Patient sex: F
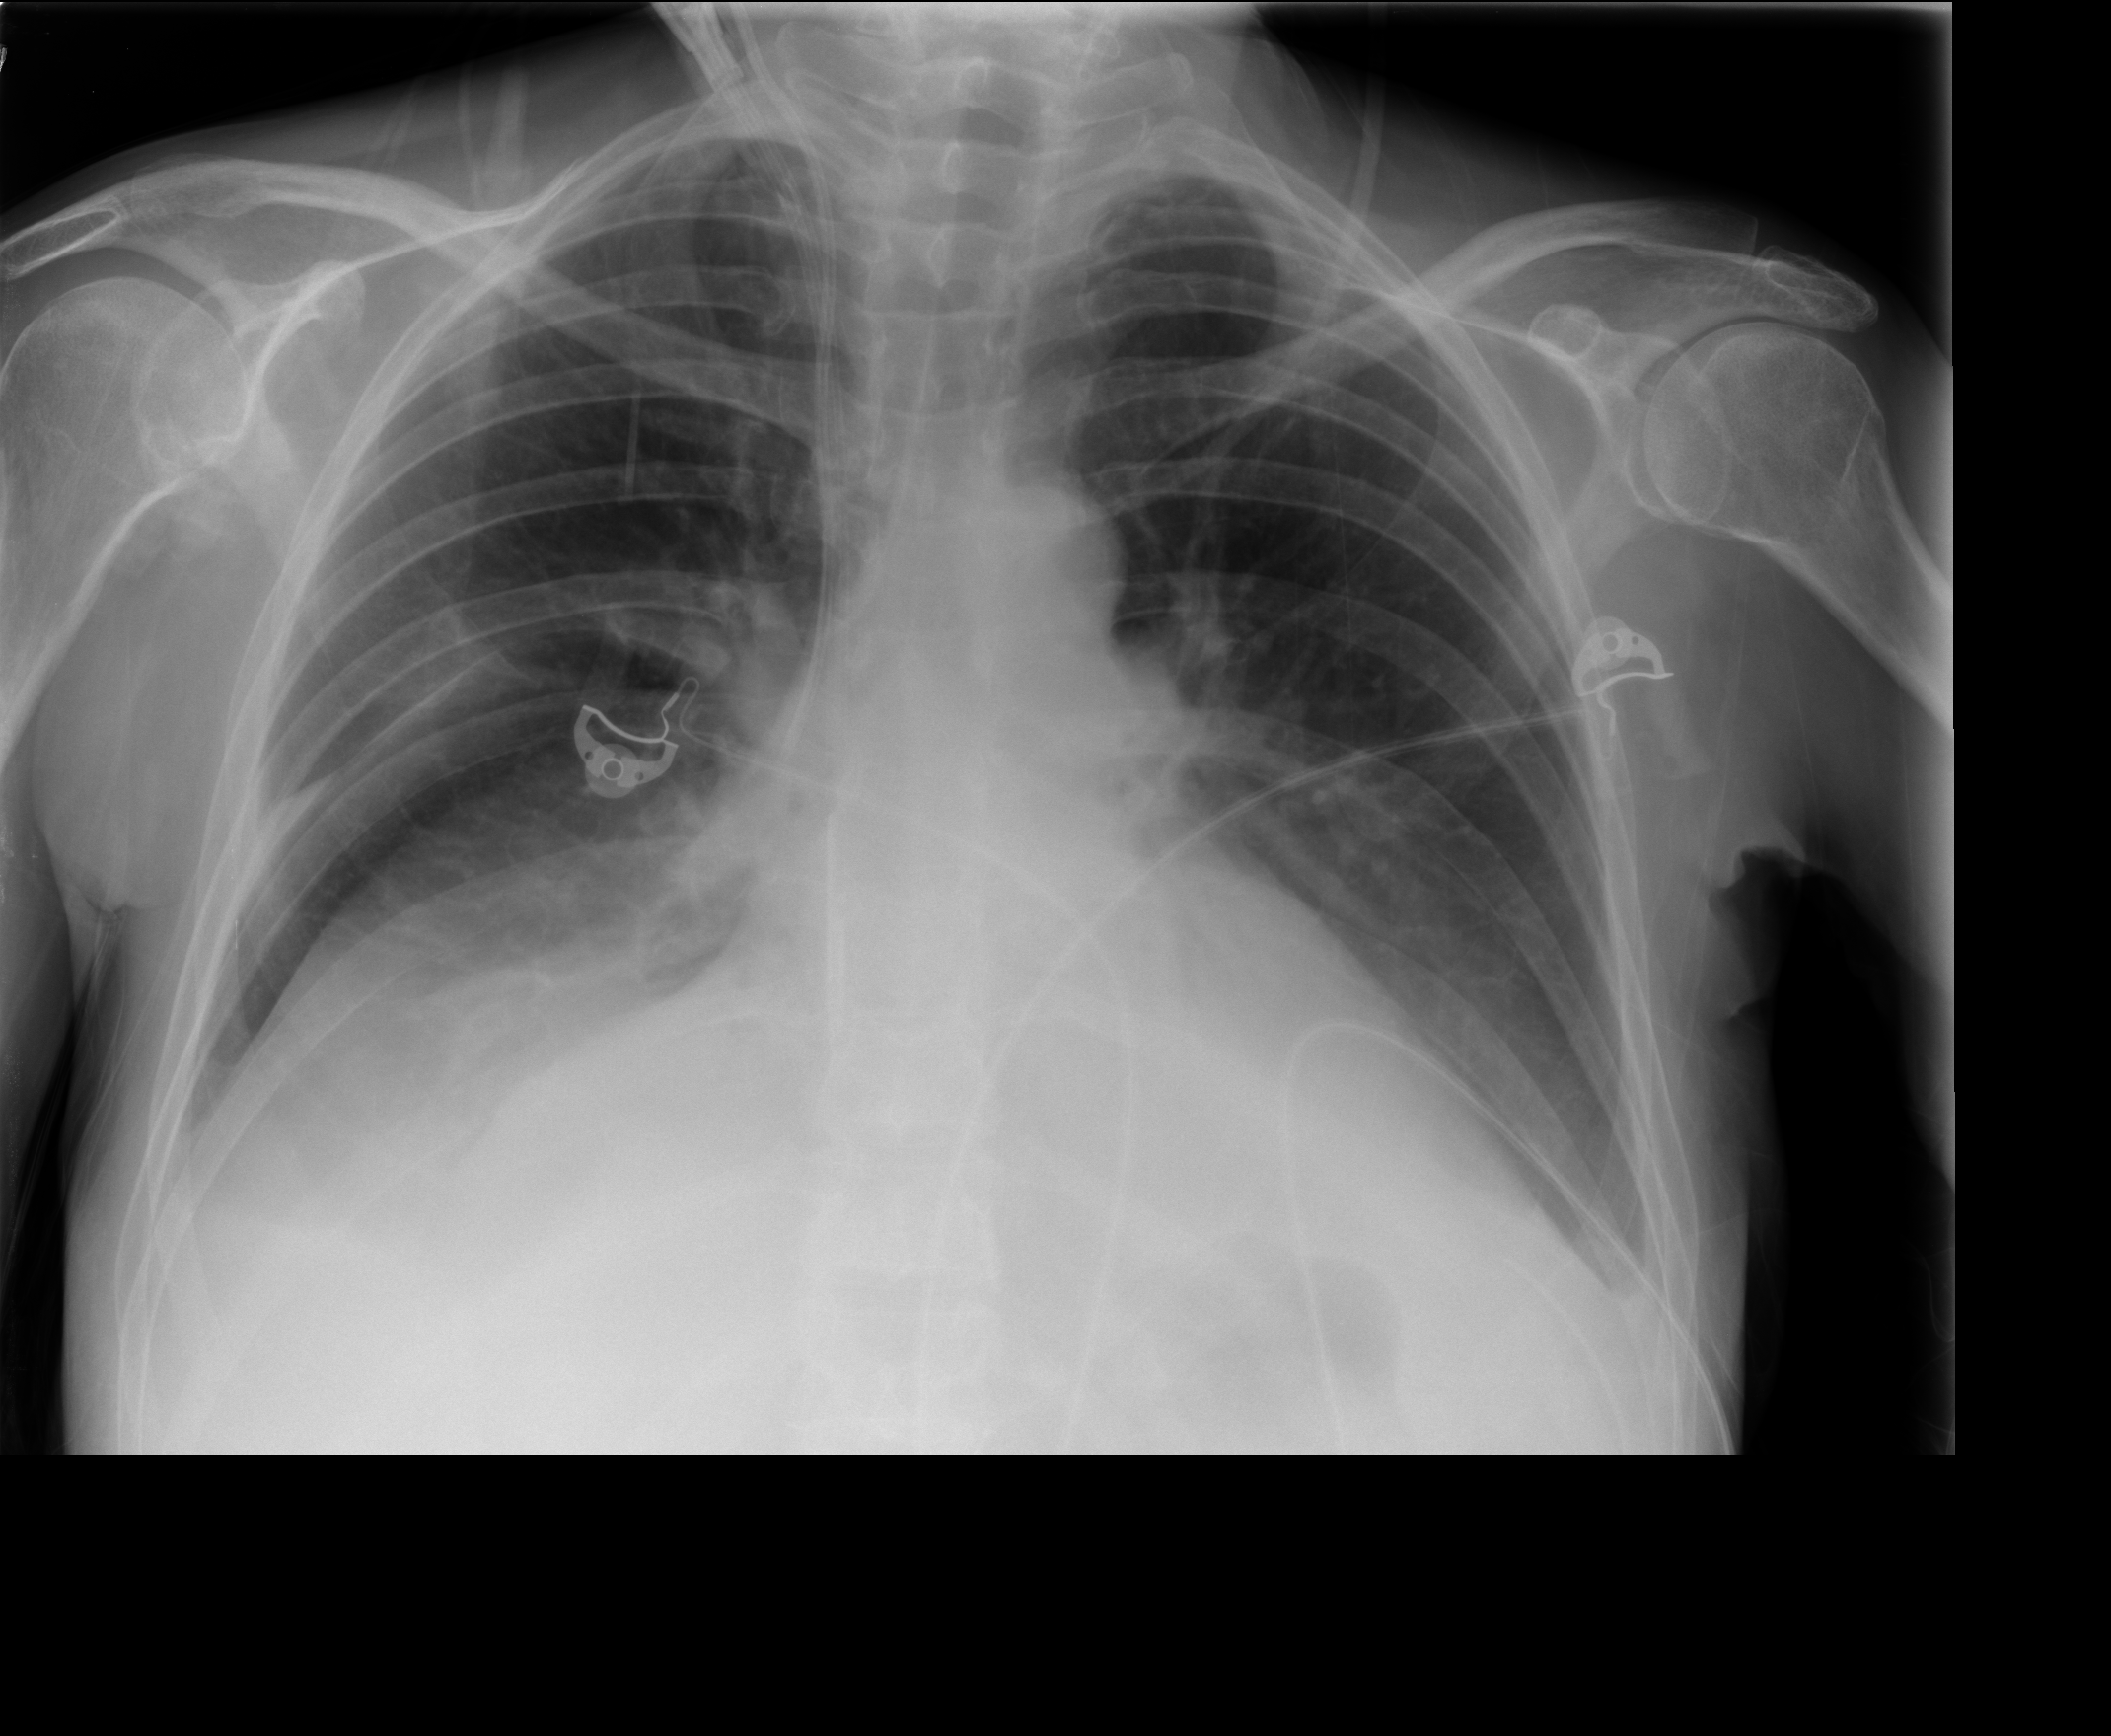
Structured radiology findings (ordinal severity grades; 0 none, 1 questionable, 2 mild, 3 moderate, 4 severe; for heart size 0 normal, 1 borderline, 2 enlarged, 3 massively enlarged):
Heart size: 0
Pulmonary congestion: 0
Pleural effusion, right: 2
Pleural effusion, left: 2
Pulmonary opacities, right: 0
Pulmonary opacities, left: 0
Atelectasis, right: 2
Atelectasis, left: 2